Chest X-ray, AP view. Patient: 49 years old, sex M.
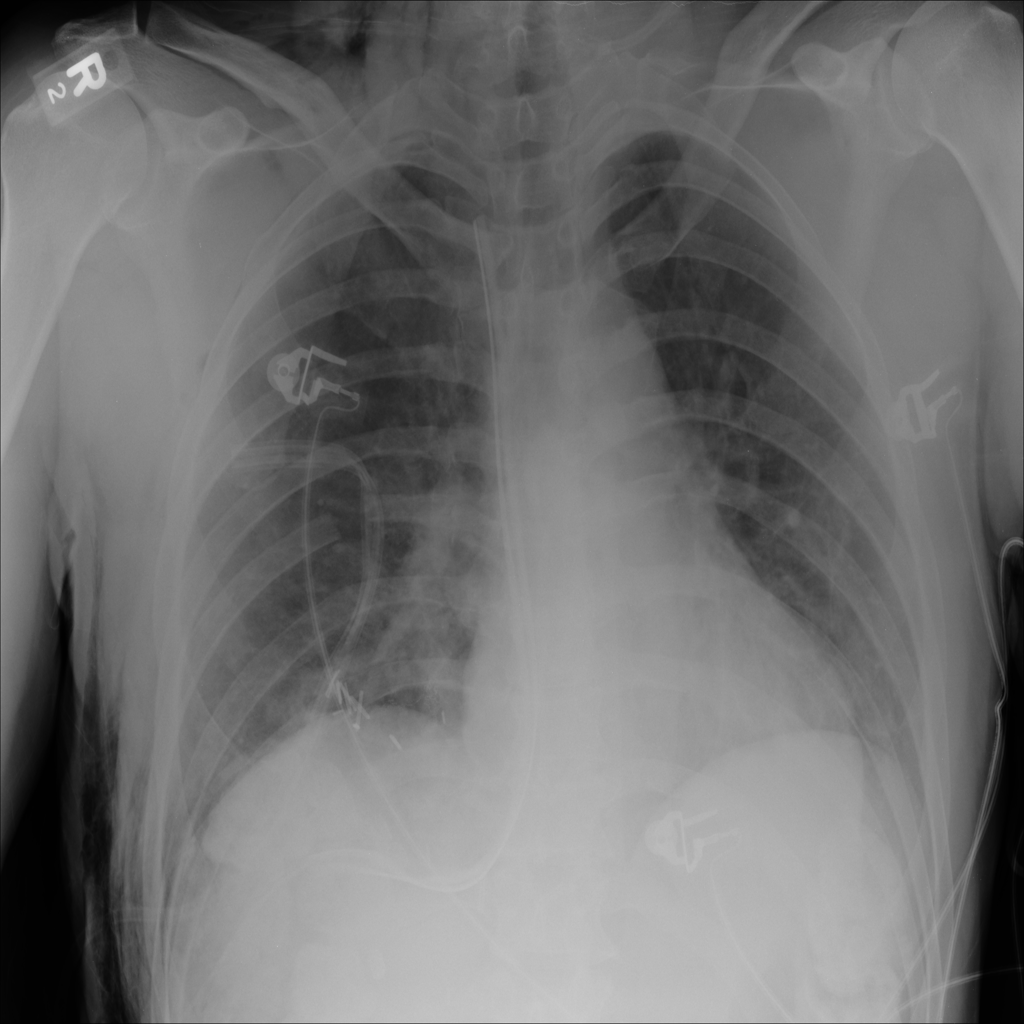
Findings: Emphysema